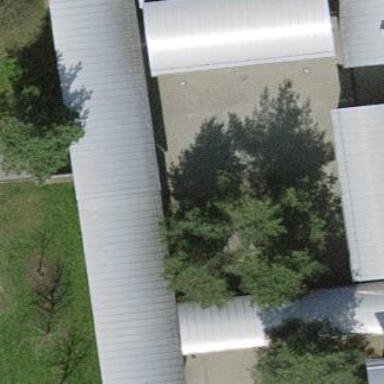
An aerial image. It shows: View of roof of building.